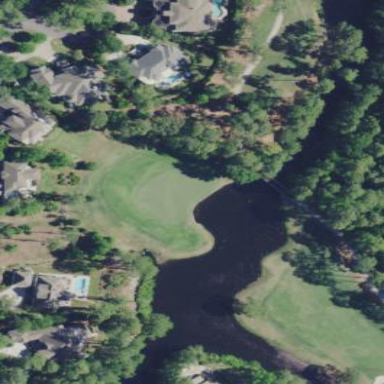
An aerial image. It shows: Golf fairway in the image.